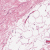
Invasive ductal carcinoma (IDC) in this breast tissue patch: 0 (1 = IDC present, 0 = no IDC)